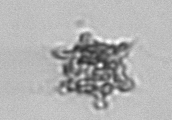
Label: Dictyocha